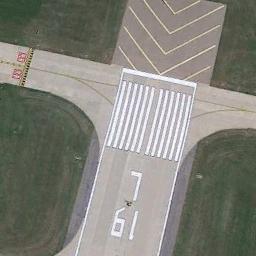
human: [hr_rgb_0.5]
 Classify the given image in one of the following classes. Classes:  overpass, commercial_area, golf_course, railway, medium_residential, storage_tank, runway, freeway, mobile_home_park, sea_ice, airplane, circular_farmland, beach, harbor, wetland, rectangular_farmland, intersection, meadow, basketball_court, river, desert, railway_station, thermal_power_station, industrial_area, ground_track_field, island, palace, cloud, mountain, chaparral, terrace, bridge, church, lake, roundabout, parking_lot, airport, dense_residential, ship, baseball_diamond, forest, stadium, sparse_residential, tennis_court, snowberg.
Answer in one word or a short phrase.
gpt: runway